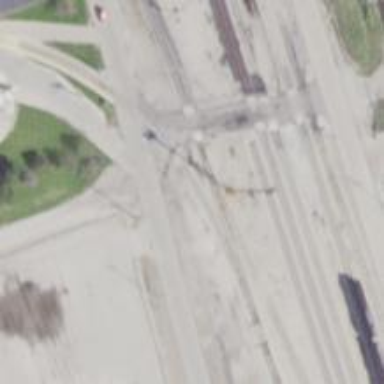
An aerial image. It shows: Level crossing along the railway.